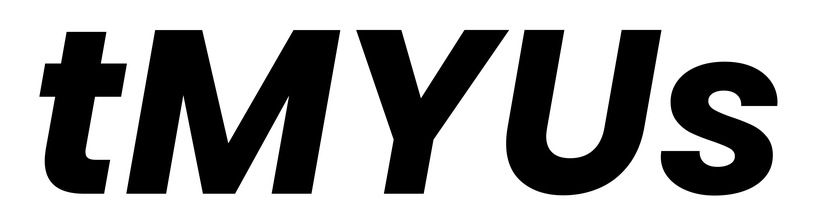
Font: Poppins-BoldItalic